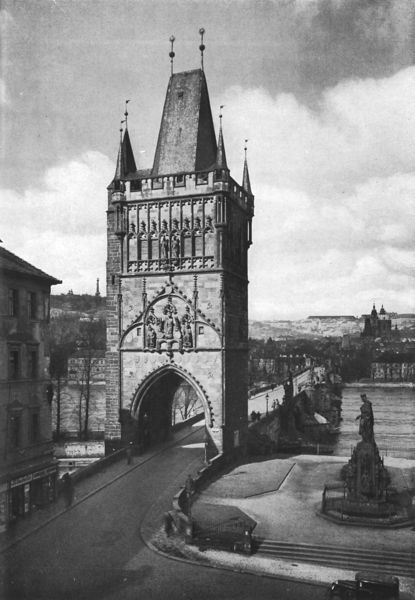
Titel: Altstädter Brückenturm
Standort: Prag, Karlsbrücke (EU - Tschechische Republik)
Schlagwörter: berg, himmel, wasser, weiß, wolken, fluss, menschen, stadt, fenster, grau, paris, schwarz, strasse, dach, haus, wolke, brücke, gotik, turm, bogen, ziegel, platz, stufen, tor, zinnen, foto, fotografie, eingang, denkmal, wei0, mittelalter, prag, mitelalter, w, karlsbrücke, nschwarz